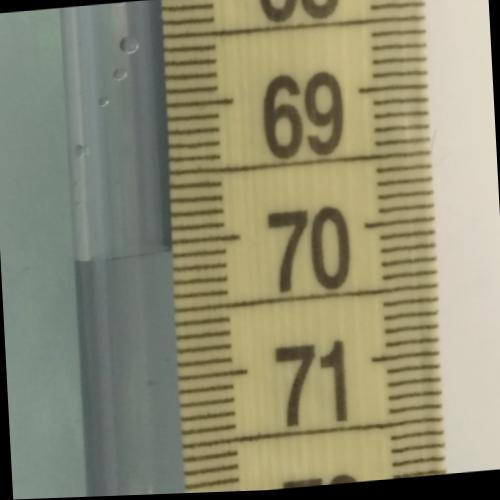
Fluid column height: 70.1 cm